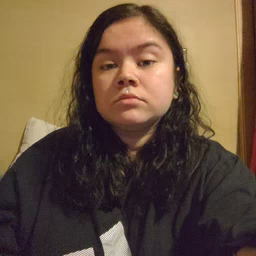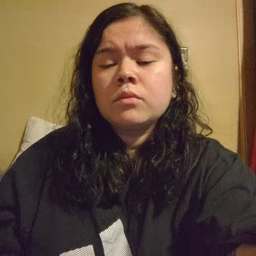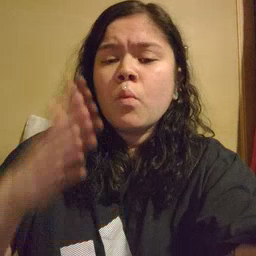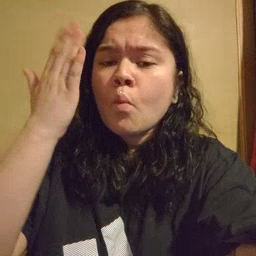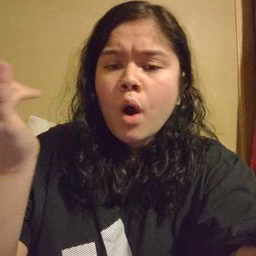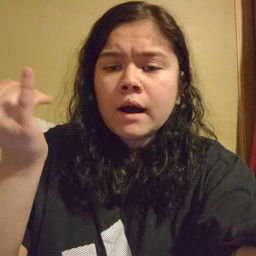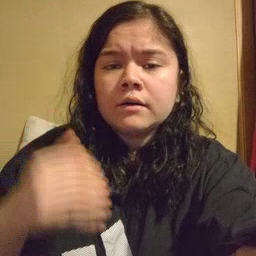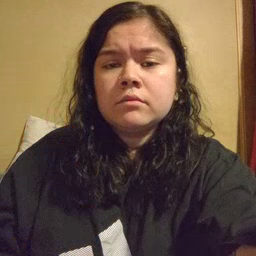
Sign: why